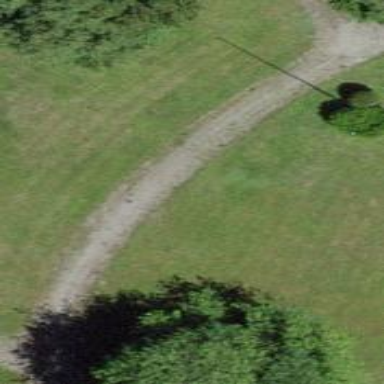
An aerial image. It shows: Unpaved path.